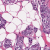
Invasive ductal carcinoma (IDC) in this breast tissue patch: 1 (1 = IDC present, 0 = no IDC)